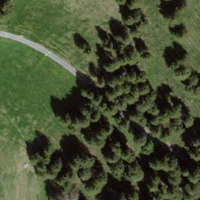
EUNIS habitat code: 44
Species observed at this site:
Calluna vulgaris